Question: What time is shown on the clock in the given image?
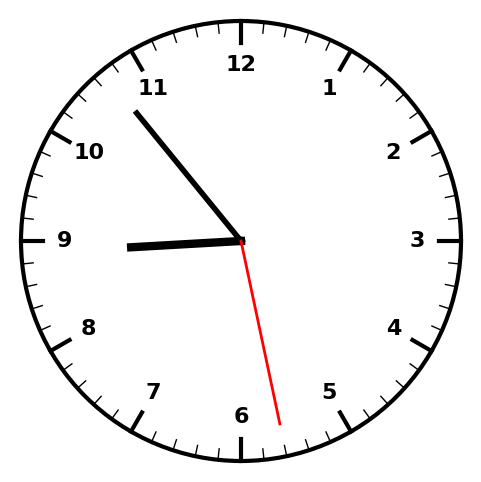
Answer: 08:53:28